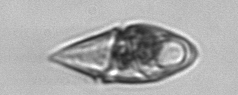
Label: Gyrodinium